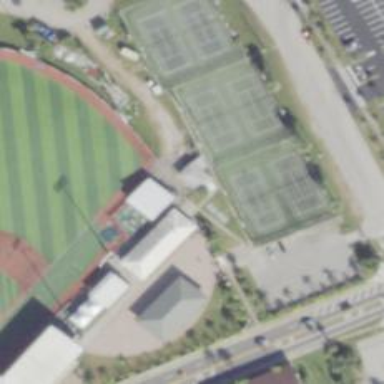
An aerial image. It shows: Tennis court in leisure pitch.